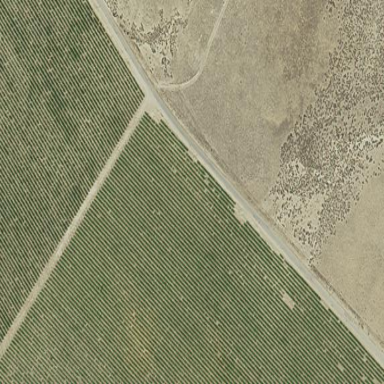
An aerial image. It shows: Vineyard growing grapes.